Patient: sex M, age 45
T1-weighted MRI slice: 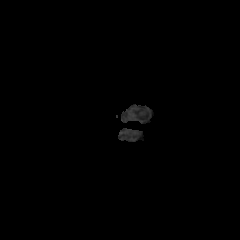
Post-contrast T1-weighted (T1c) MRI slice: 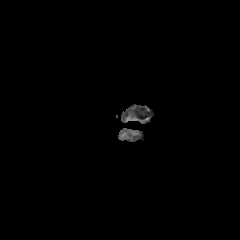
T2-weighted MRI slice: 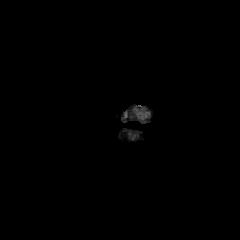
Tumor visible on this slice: no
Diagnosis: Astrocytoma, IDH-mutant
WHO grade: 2